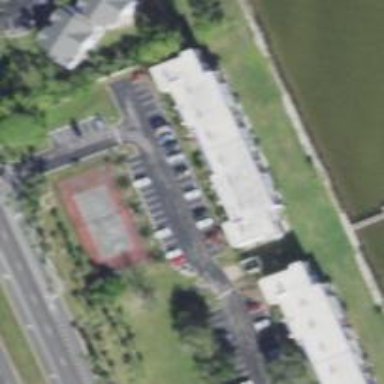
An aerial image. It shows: Parking space.